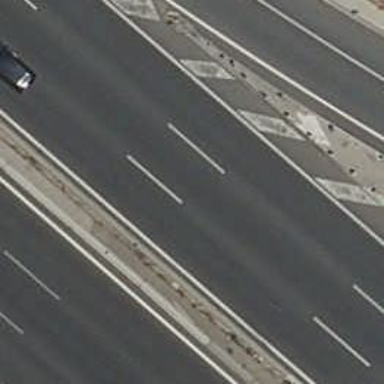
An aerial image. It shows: View of motorway.